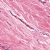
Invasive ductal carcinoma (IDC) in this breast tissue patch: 0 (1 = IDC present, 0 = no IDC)